Aerial crown-view tile of a tropical tree (Barro Colorado Island, Panama), acquired 20250414:
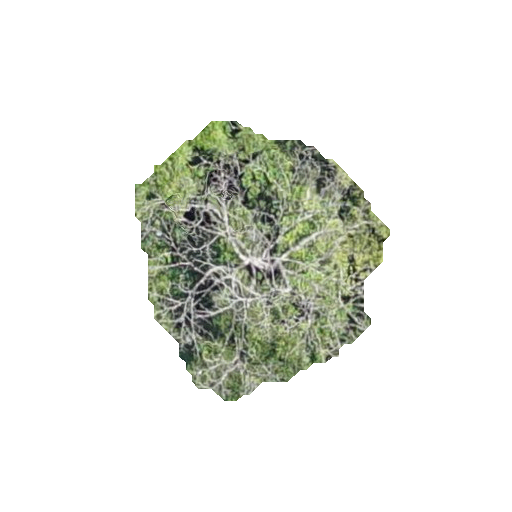
Species: Tabebuia rosea
GBIF accepted scientific name: Tabebuia rosea
Crown area: 72.895 m²